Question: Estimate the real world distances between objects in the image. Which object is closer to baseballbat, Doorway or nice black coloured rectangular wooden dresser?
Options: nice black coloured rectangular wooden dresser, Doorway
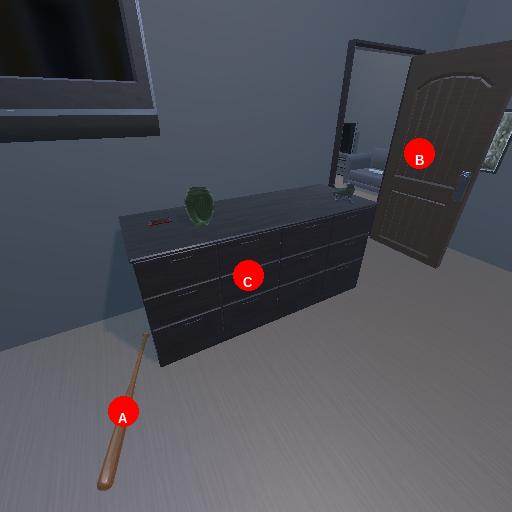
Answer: nice black coloured rectangular wooden dresser